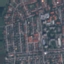
Land use / land cover class: Residential